Interaction volume radius: 5 \u00c5
Interaction volume height: 35 \u00c5
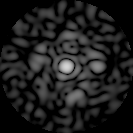
Disorder parameter: 0.8497